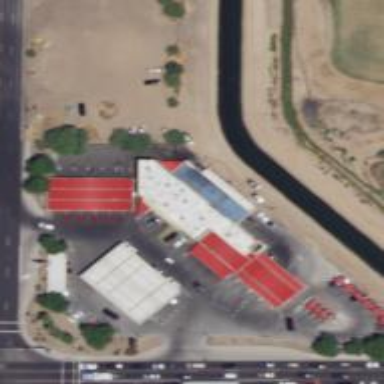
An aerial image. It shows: Convenience shop.